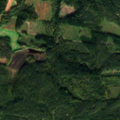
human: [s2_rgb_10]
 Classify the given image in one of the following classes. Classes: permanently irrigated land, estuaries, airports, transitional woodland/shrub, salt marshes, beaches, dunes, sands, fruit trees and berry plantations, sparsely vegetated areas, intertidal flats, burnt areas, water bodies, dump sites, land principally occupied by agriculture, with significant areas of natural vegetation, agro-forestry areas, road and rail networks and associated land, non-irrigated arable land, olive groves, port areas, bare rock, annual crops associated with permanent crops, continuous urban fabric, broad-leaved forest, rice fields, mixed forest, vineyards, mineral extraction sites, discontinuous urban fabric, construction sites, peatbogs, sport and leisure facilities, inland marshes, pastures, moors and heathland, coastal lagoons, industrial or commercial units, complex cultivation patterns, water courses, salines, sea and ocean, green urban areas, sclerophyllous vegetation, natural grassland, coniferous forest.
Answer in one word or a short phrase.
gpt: non-irrigated arable land, coniferous forest, transitional woodland/shrub